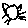
Label: cat